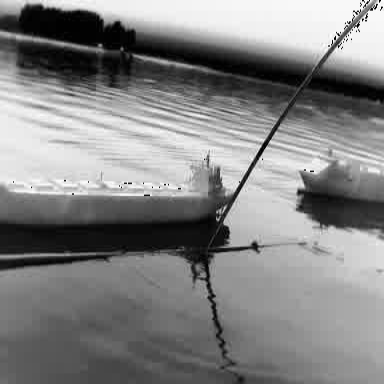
There are two objects shown in the infrared image, including a liner, and a container_ship.